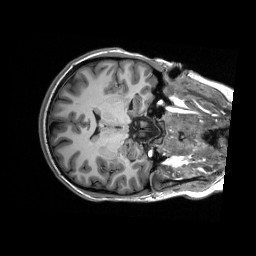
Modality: T1w
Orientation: axial